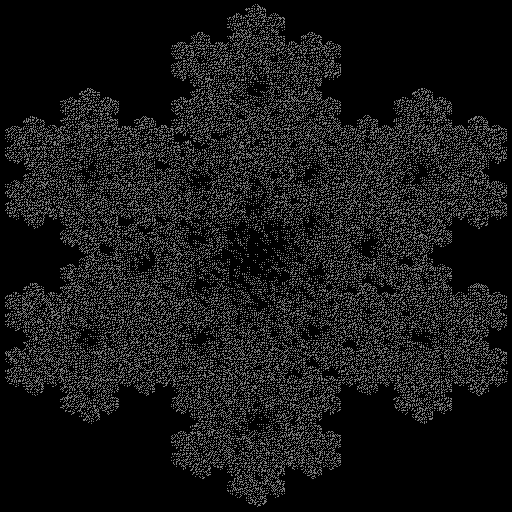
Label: koch_snowflake